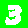
Digit: 3